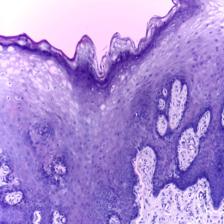
Diagnosis: Normal